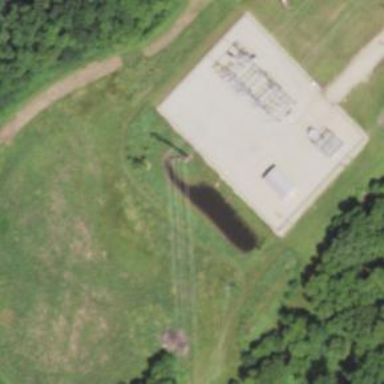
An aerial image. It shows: Outdoor substation for power distribution.